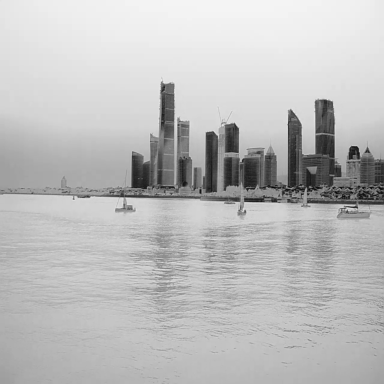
There are seven objects shown in the infrared image, including six sailboats, and a container_ship.